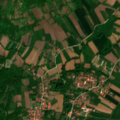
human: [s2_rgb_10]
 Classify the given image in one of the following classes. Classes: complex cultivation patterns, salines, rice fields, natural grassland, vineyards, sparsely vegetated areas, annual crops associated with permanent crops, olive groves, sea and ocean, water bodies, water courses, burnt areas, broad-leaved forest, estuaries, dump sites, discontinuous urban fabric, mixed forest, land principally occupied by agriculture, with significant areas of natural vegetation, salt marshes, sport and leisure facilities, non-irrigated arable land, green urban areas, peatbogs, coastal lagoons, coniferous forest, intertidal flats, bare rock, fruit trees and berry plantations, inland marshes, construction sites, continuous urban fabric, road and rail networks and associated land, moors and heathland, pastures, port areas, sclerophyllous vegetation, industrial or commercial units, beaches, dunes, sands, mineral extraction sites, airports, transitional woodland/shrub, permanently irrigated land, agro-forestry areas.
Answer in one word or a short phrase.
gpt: discontinuous urban fabric, non-irrigated arable land, complex cultivation patterns, land principally occupied by agriculture, with significant areas of natural vegetation, broad-leaved forest